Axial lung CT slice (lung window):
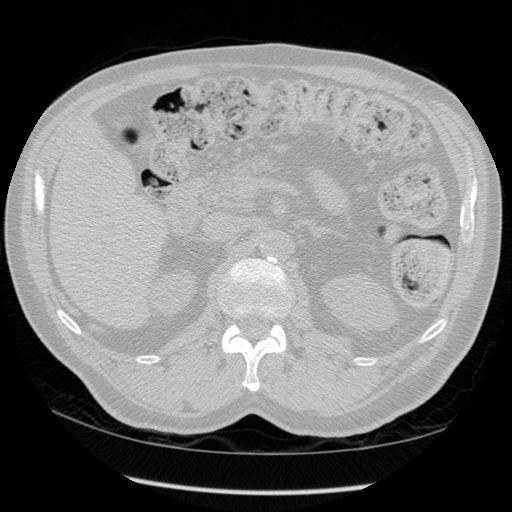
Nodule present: no